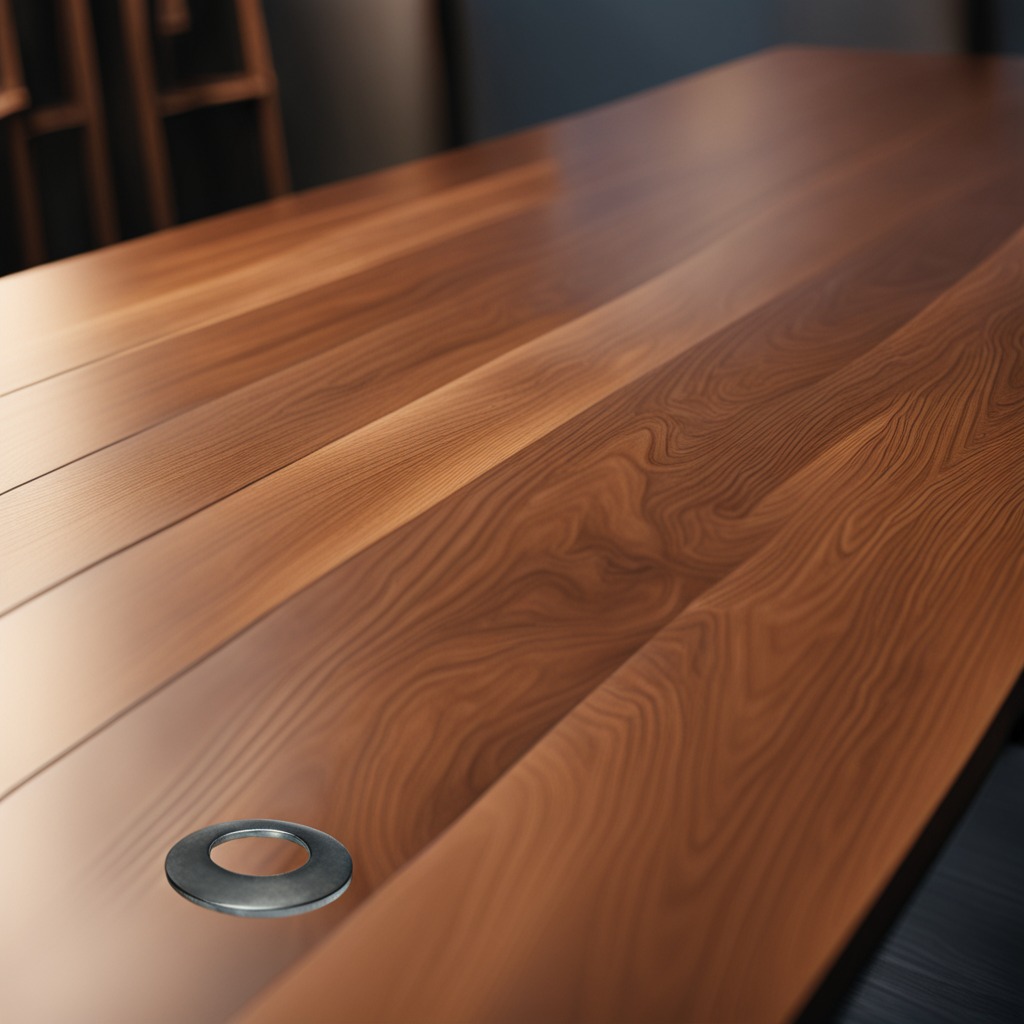
A flat metal washer is lying on the wooden table in a carpentry studio.